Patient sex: M
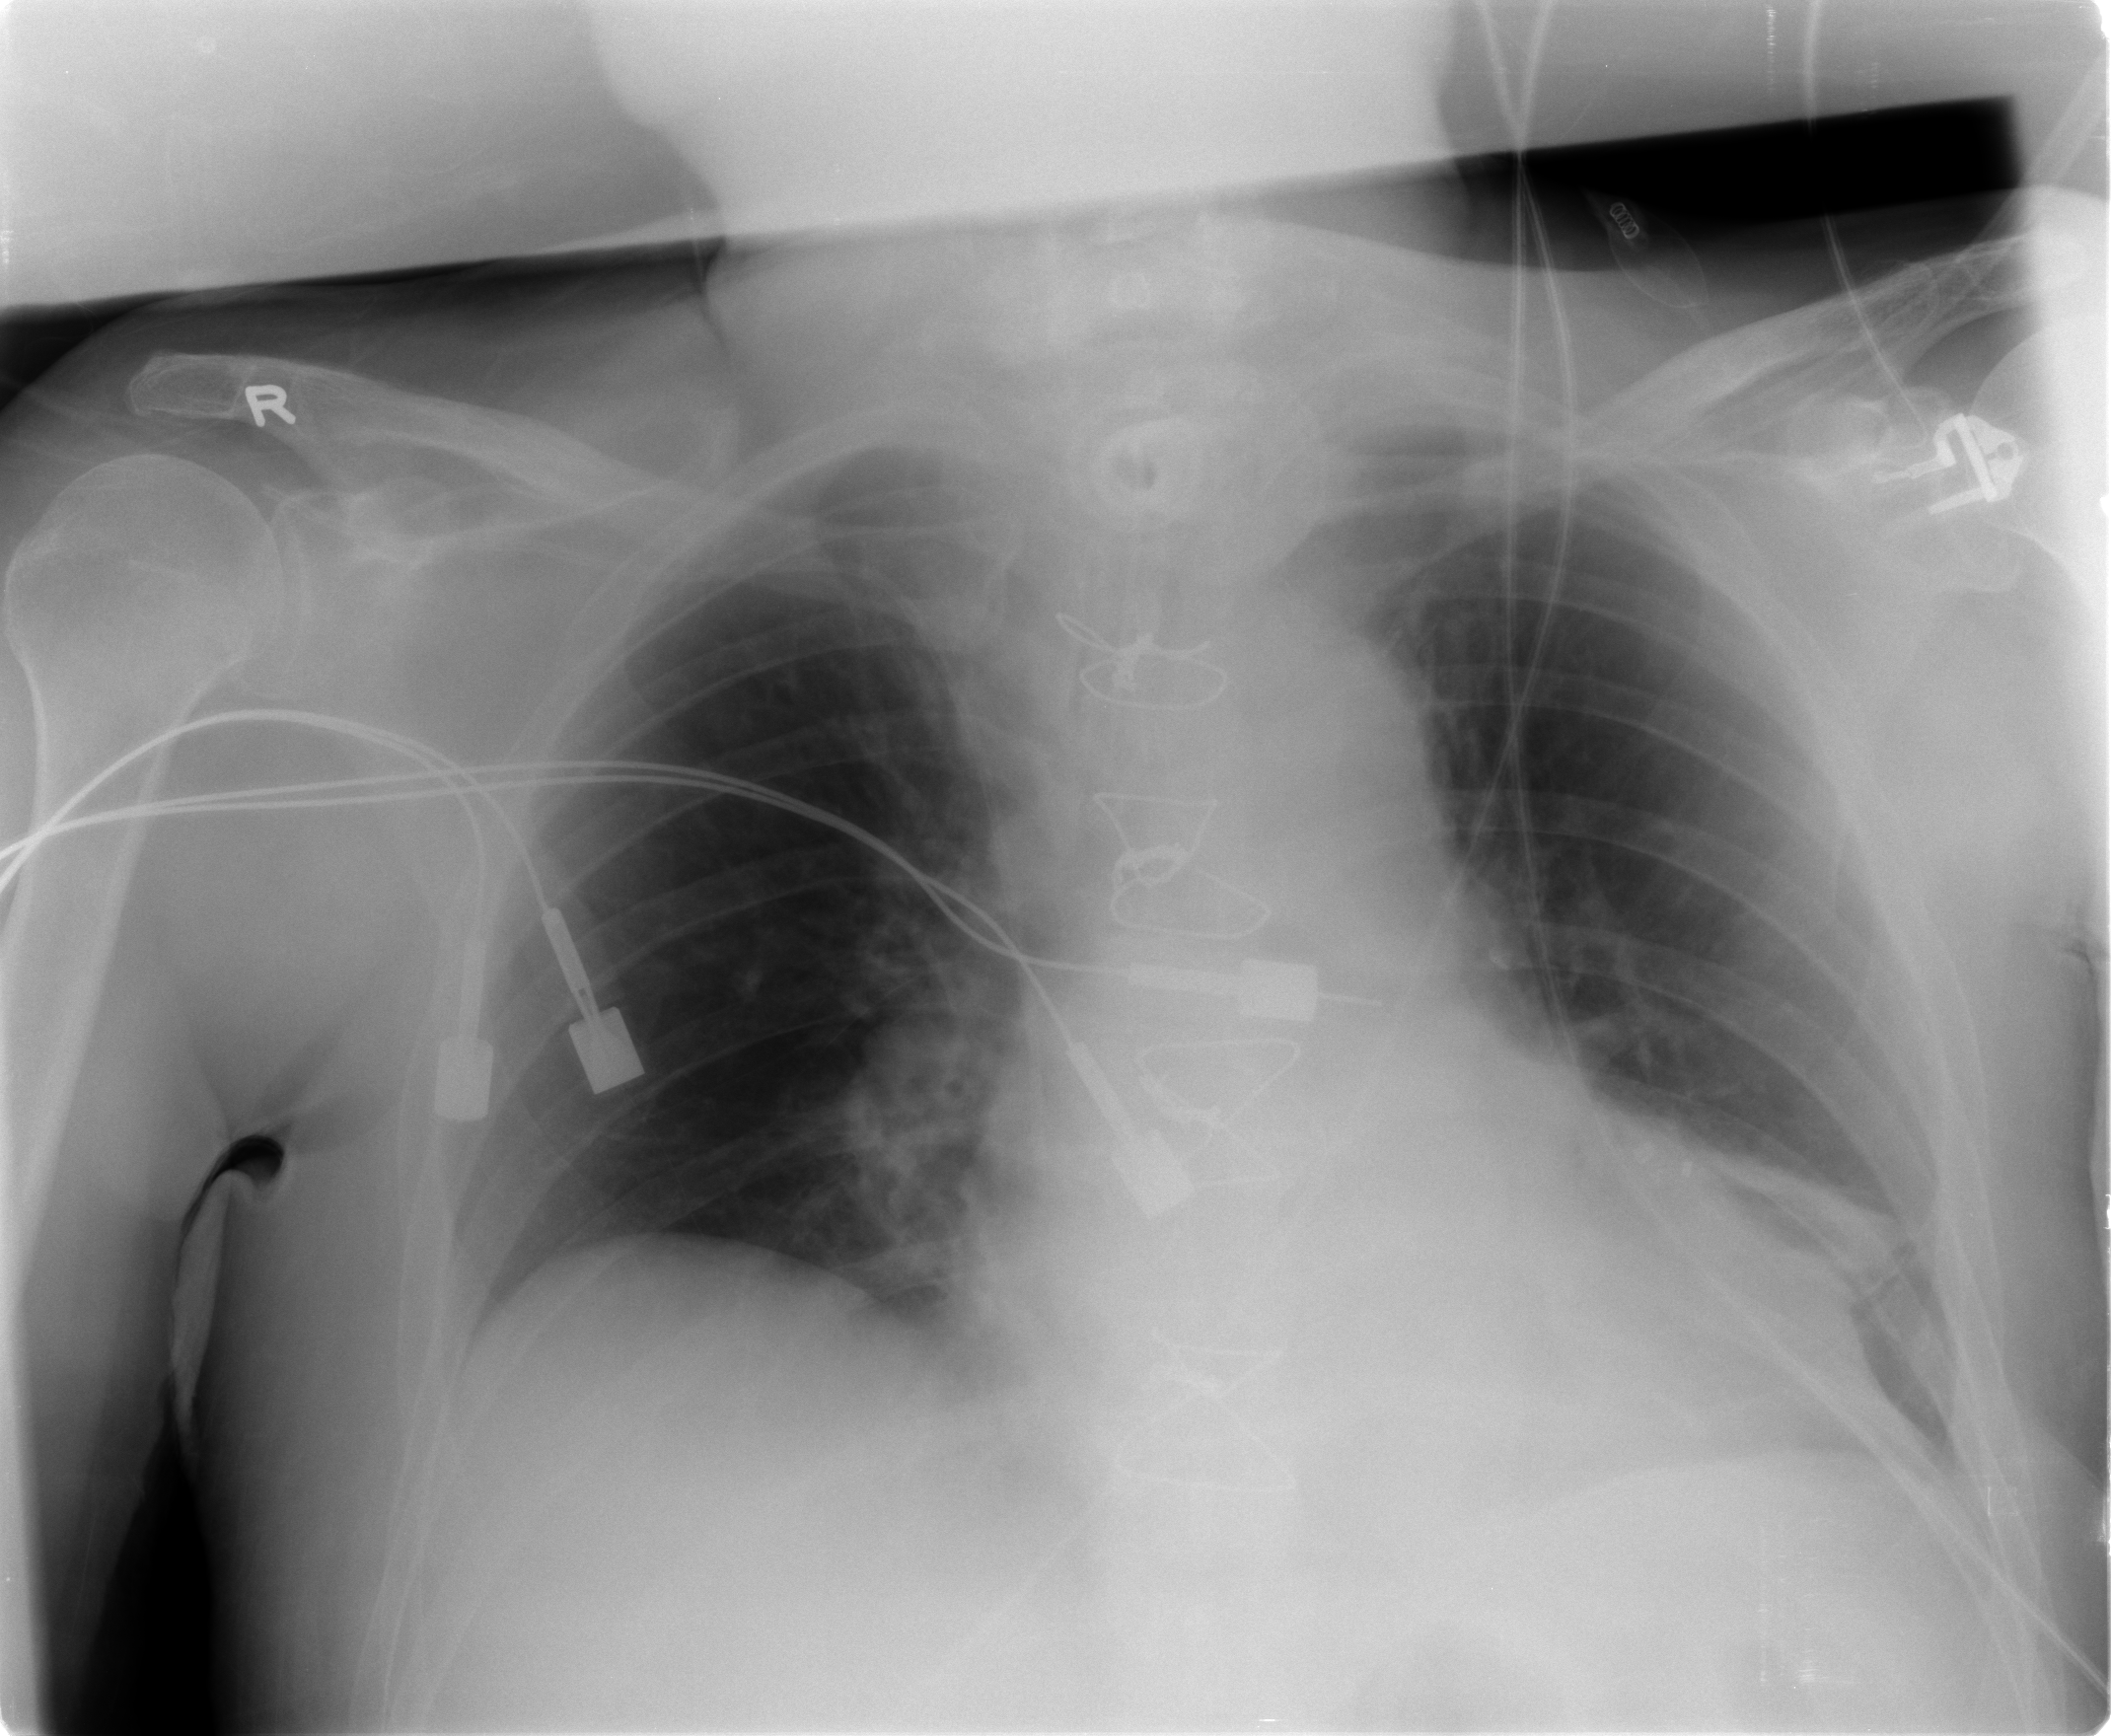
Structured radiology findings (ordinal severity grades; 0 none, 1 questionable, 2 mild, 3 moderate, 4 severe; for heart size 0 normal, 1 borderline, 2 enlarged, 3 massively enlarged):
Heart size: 0
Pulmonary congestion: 0
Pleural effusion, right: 0
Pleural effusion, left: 2
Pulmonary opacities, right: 0
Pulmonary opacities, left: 0
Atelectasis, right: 0
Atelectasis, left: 2